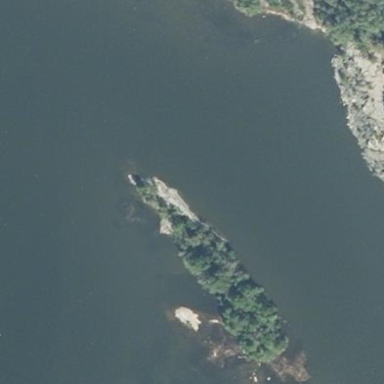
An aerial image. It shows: Islet.